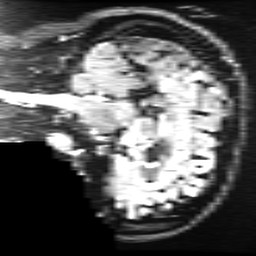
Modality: FLAIR
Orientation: sagittal
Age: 25
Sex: female
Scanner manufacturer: ge
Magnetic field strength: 3 T
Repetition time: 11 s
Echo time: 0.1497 s